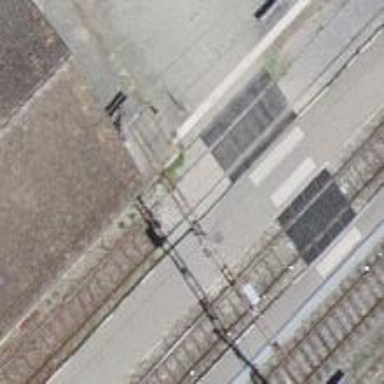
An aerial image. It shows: Crossing for the railway.